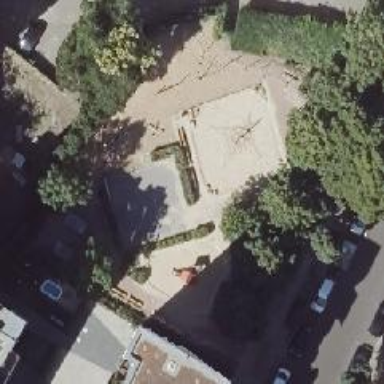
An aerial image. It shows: Playground area for leisure land.